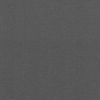
Label: dusty